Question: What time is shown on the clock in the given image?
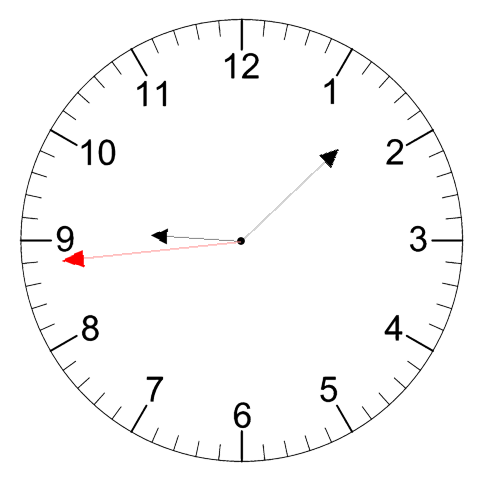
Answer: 09:07:44